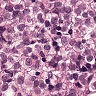
Metastatic tissue present: yes